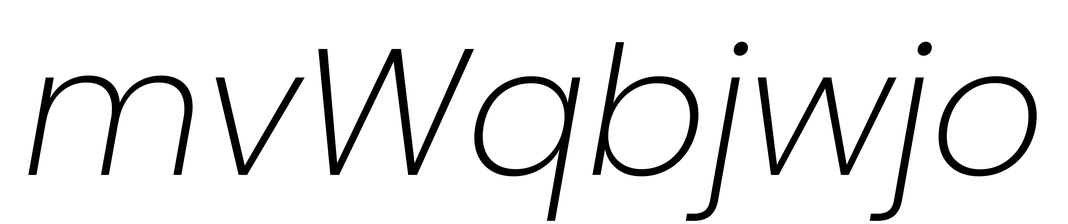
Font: Poppins-ExtraLightItalic